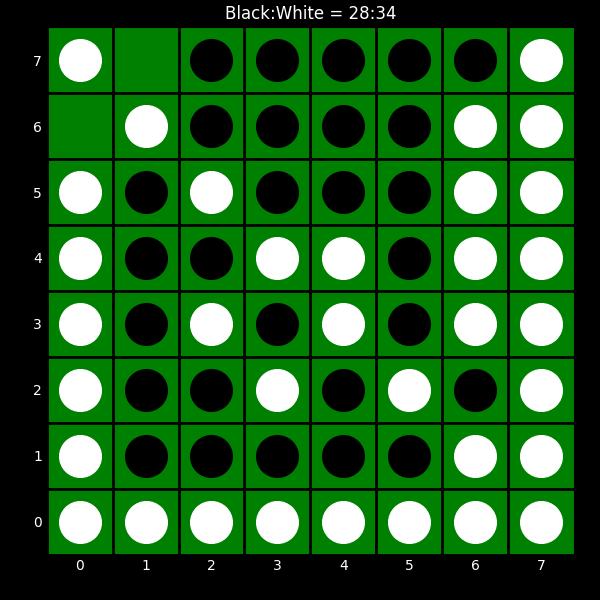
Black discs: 28
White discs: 34